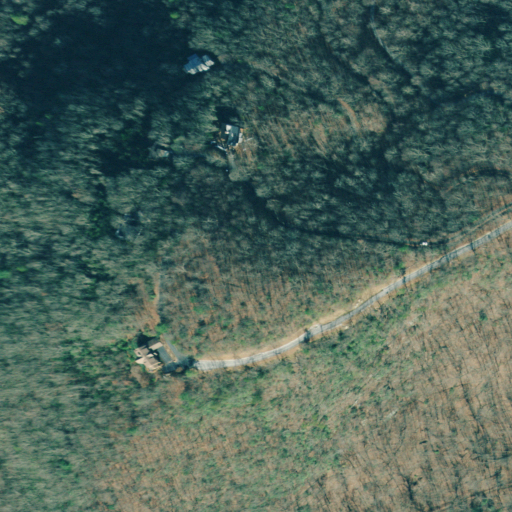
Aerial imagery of mountain in Georgia named Charlie Mountain containing deciduous forest, mixed forest, open development, and evergreen forest